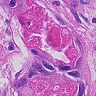
Metastatic tissue present: yes